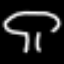
Label: mushroom